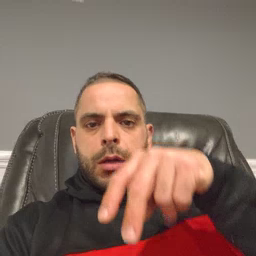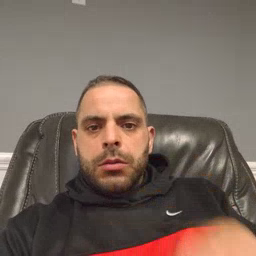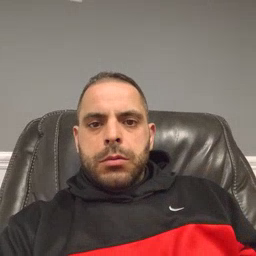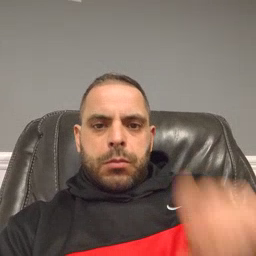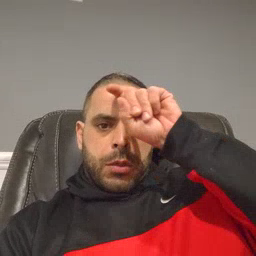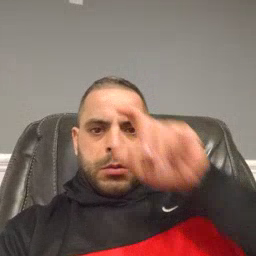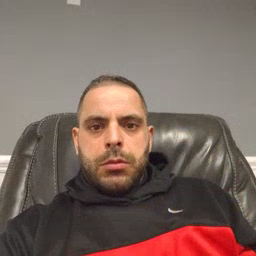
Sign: puzzle